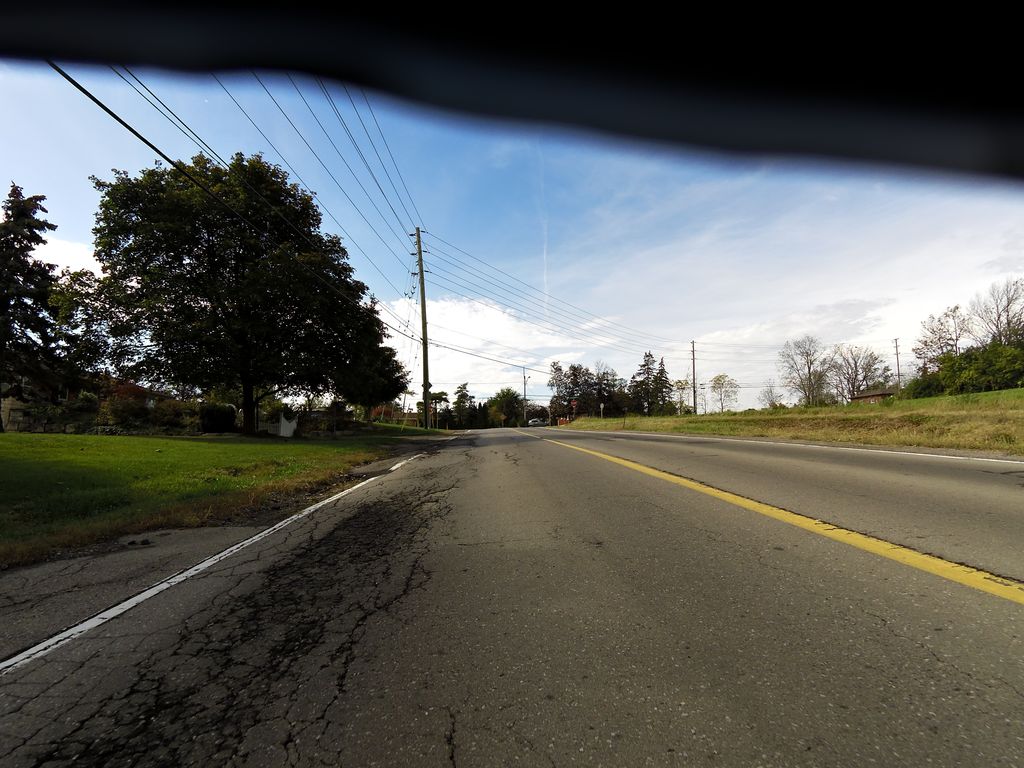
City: hamilton